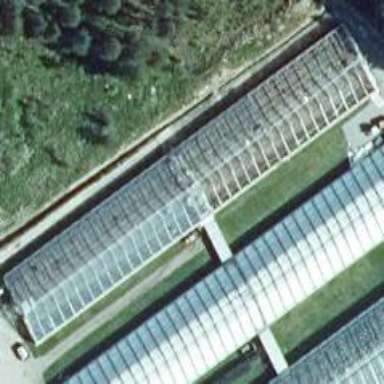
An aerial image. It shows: Greenhouse.